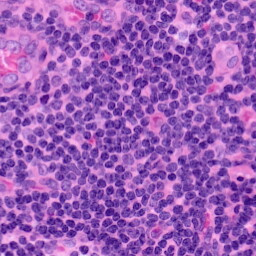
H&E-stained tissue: LymphNode